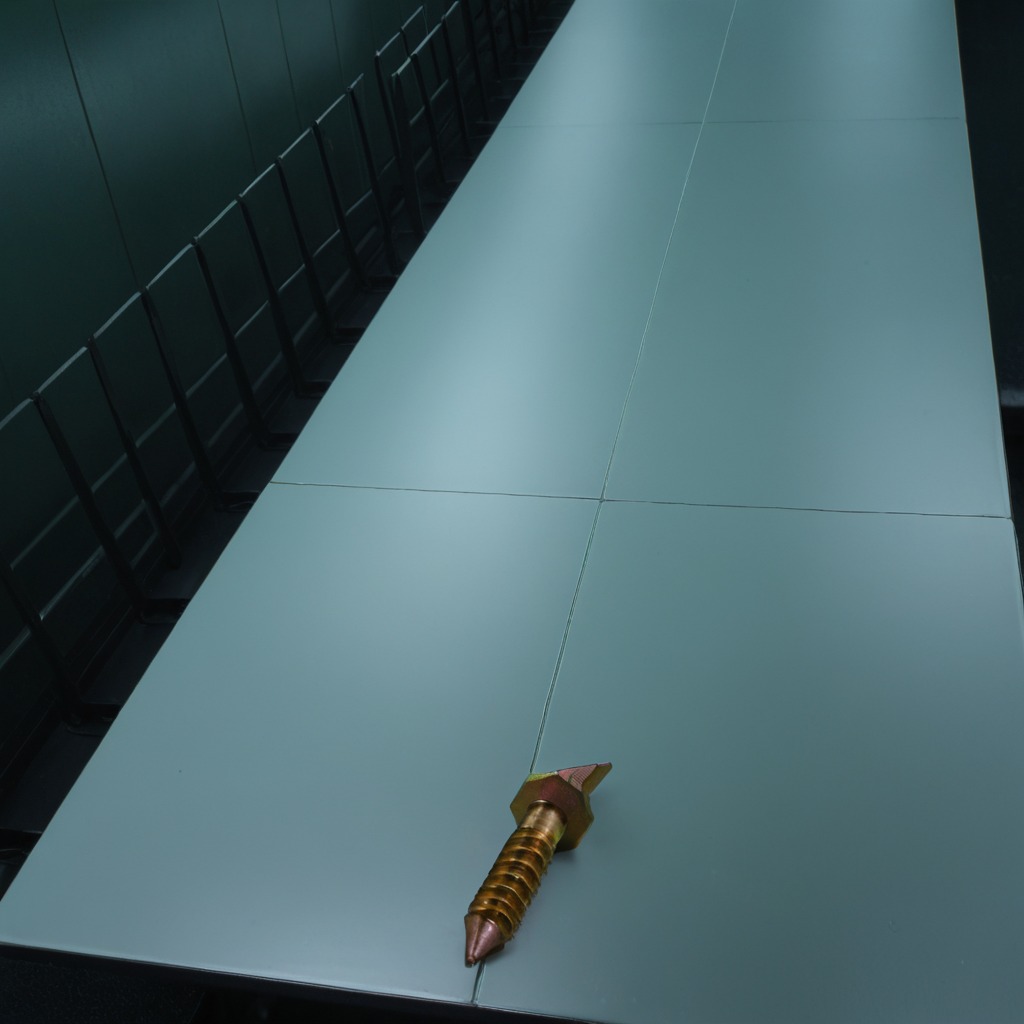
A metal screw lies on the clean empty table in a railway signal maintenance room.